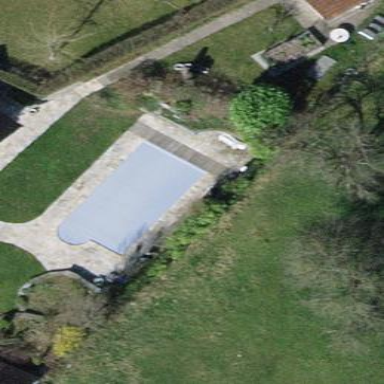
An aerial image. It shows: Swimming pool located in leisure land.